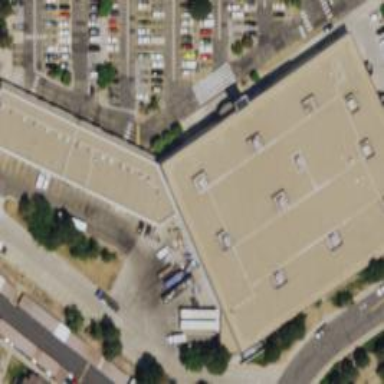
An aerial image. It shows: Retail building.